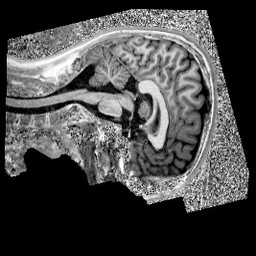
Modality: UNIT1
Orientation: sagittal
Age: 11
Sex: male
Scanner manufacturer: siemens
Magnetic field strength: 3 T
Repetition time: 4 s
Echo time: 0.00303 s